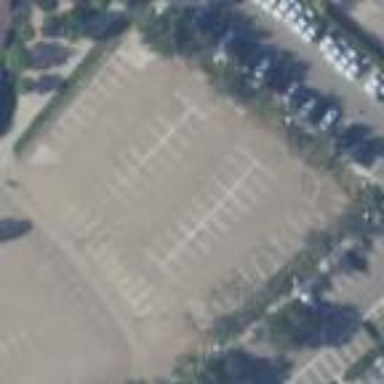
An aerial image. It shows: Parking area with unpaved surface.